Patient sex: M
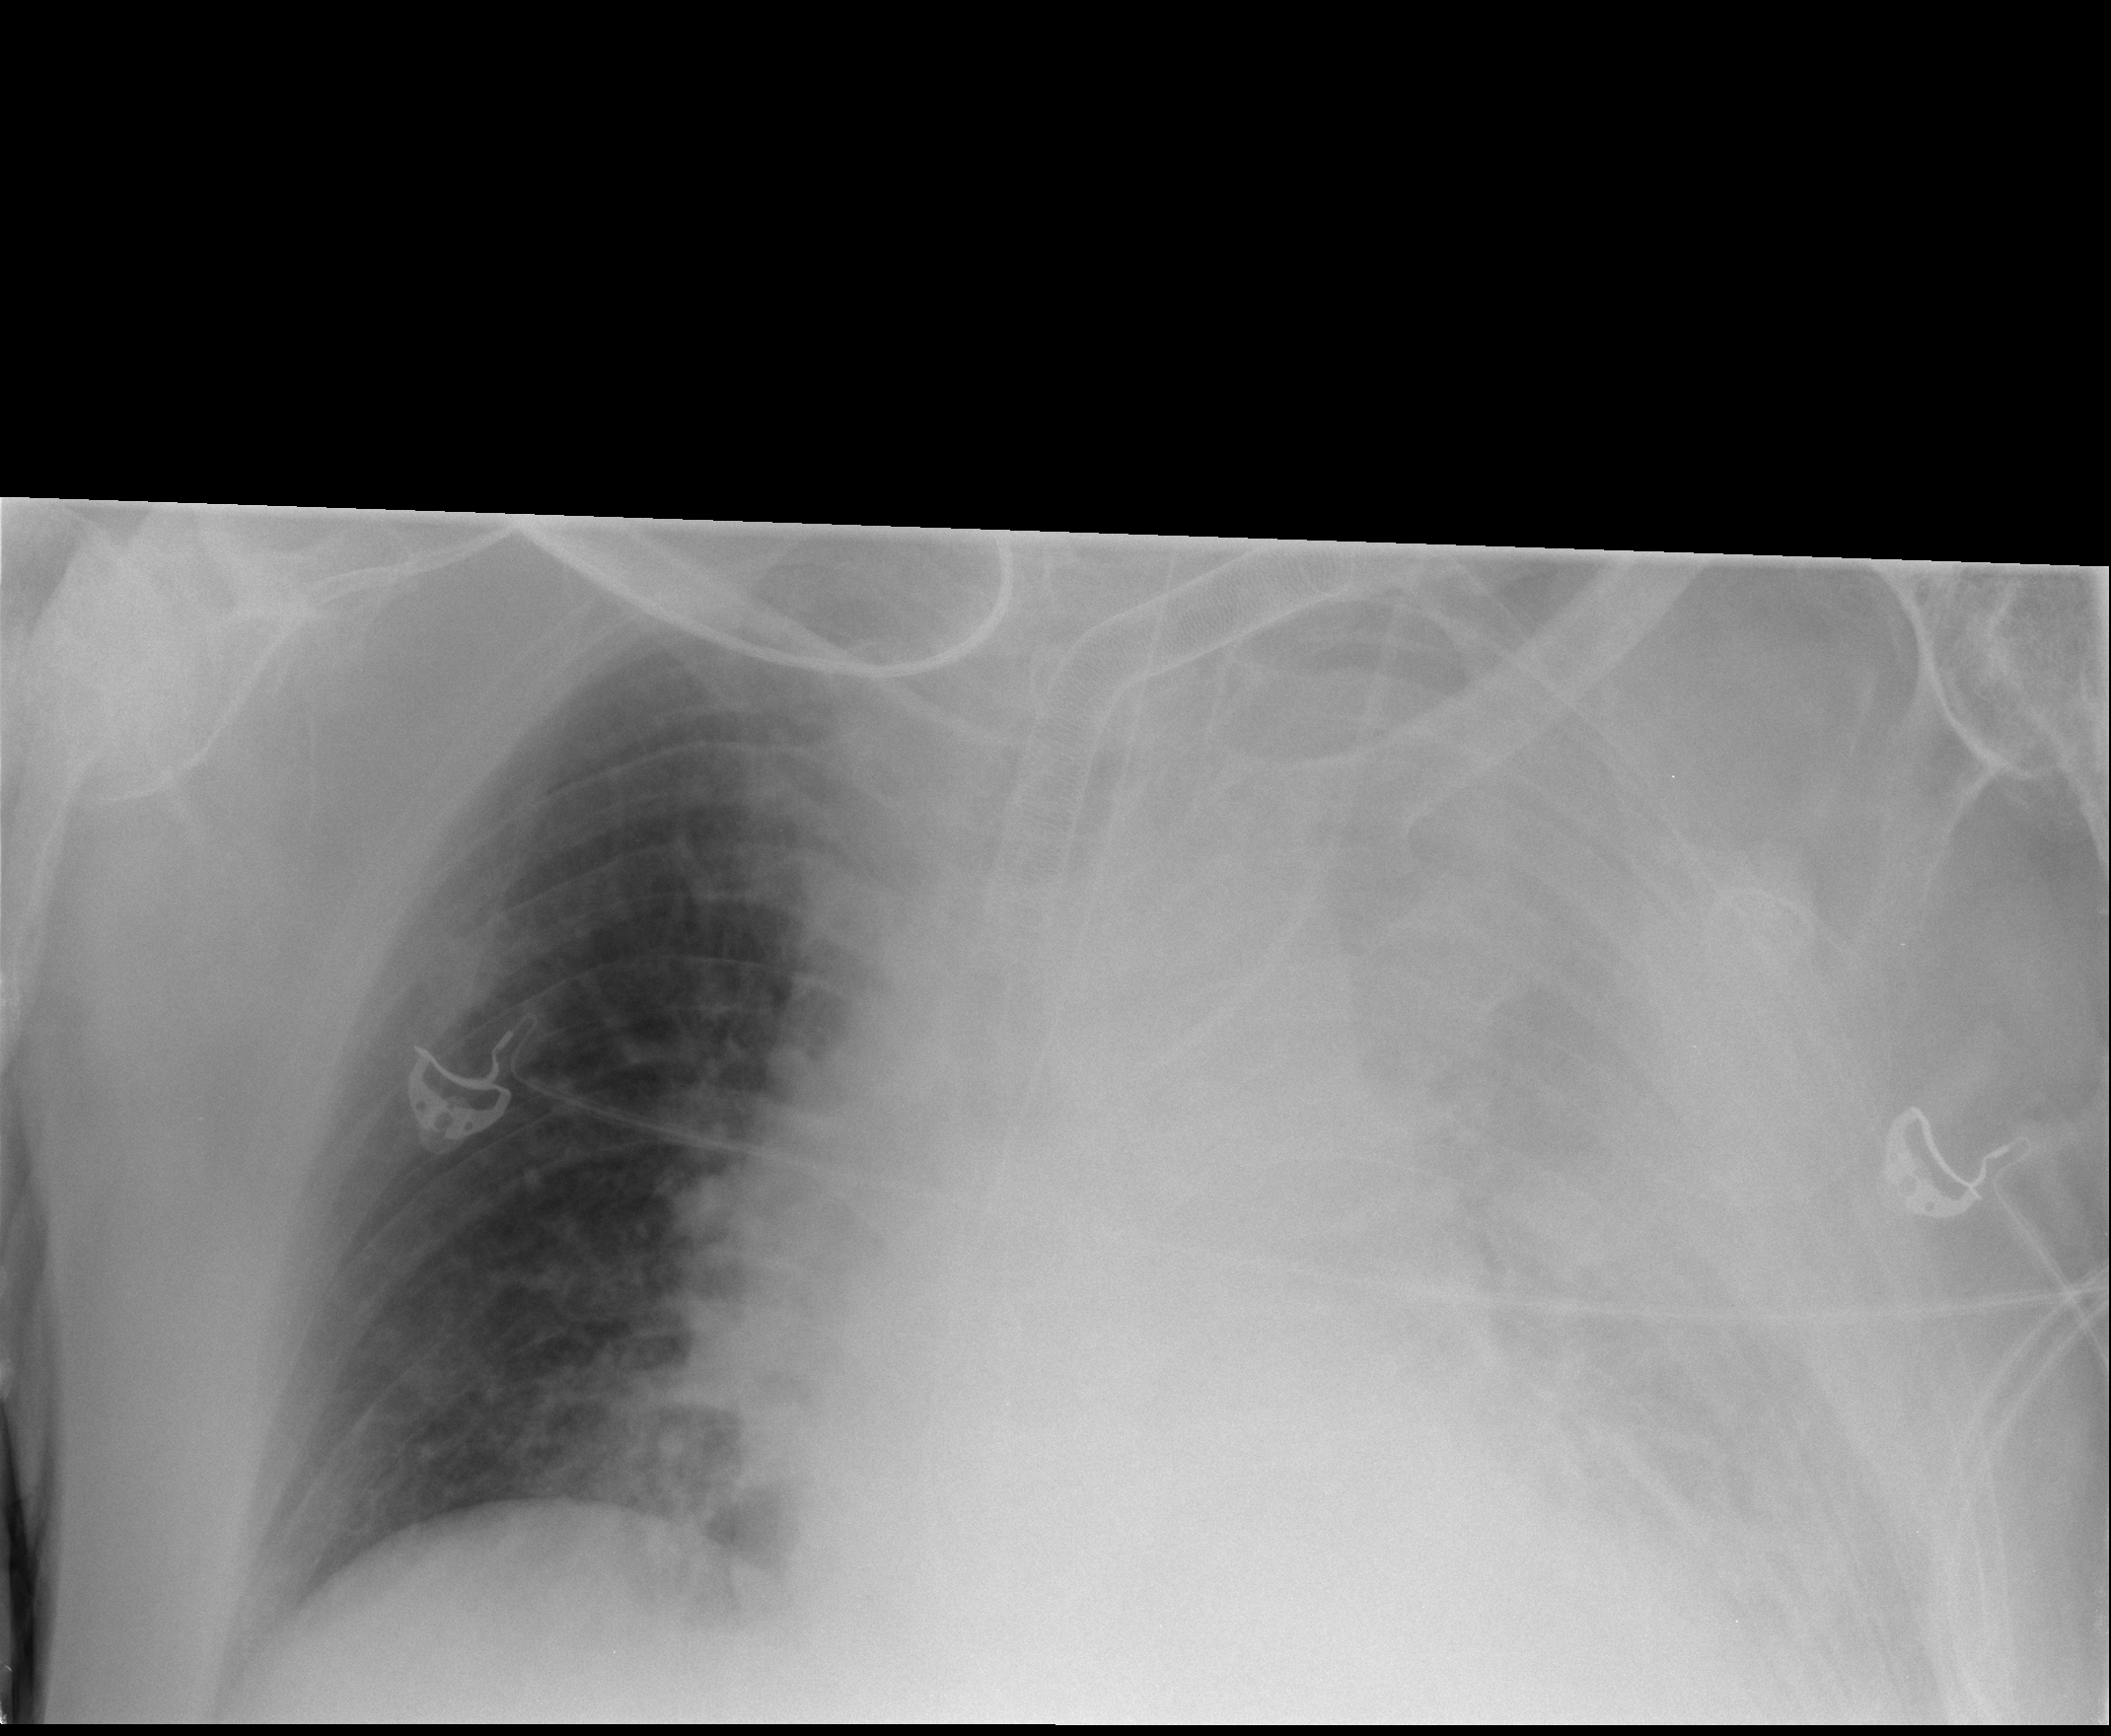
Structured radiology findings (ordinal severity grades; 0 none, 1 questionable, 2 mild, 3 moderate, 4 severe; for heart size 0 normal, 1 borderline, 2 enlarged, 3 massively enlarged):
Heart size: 2
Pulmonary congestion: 0
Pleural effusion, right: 3
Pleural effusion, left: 3
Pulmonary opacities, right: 0
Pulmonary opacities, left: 2
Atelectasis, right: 0
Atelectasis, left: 2